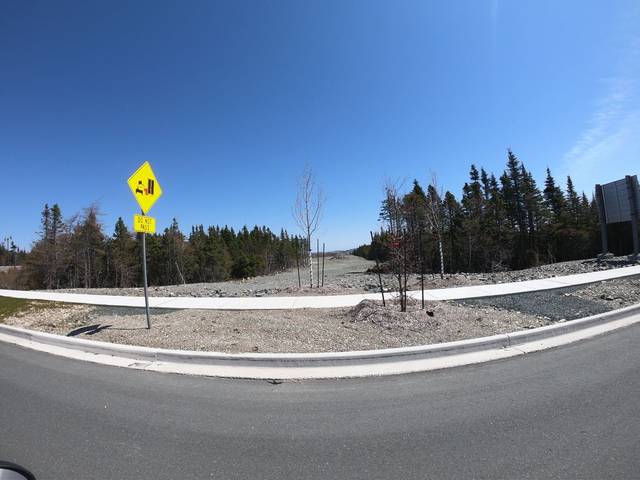
Region: Canada
Coordinates: 47.503, -52.826